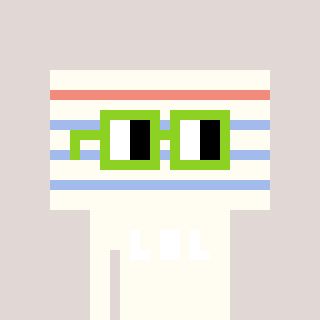
a pixel art character with square light green glasses, a empty notebook page-shaped head and a grayscale-colored body on a warm background